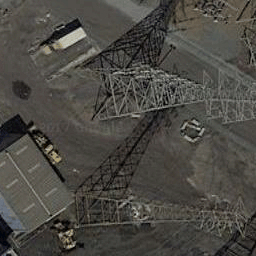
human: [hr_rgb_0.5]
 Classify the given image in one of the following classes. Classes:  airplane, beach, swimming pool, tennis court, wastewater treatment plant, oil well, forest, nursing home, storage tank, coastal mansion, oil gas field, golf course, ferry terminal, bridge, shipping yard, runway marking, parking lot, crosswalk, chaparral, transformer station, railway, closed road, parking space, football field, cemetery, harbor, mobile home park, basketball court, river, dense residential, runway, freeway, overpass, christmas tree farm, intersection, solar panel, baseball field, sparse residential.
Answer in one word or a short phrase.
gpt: transformer station